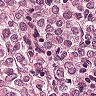
Metastatic tissue present: yes